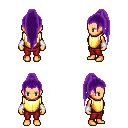
a pixel art fantasy rpg character, female body template, human, tanned skin, gold chest armor, red pants, purple extra-long topknot hairstyle, white cloth bracers, four views (front, back, left, right), 2x2 character sprite sheet, small pixel art, hard edges, no anti-aliasing